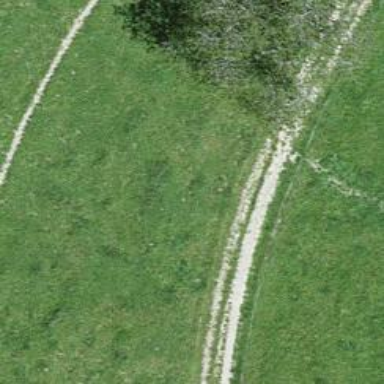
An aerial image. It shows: Track with very rough surface.